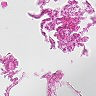
Metastatic tissue present: no